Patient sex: F
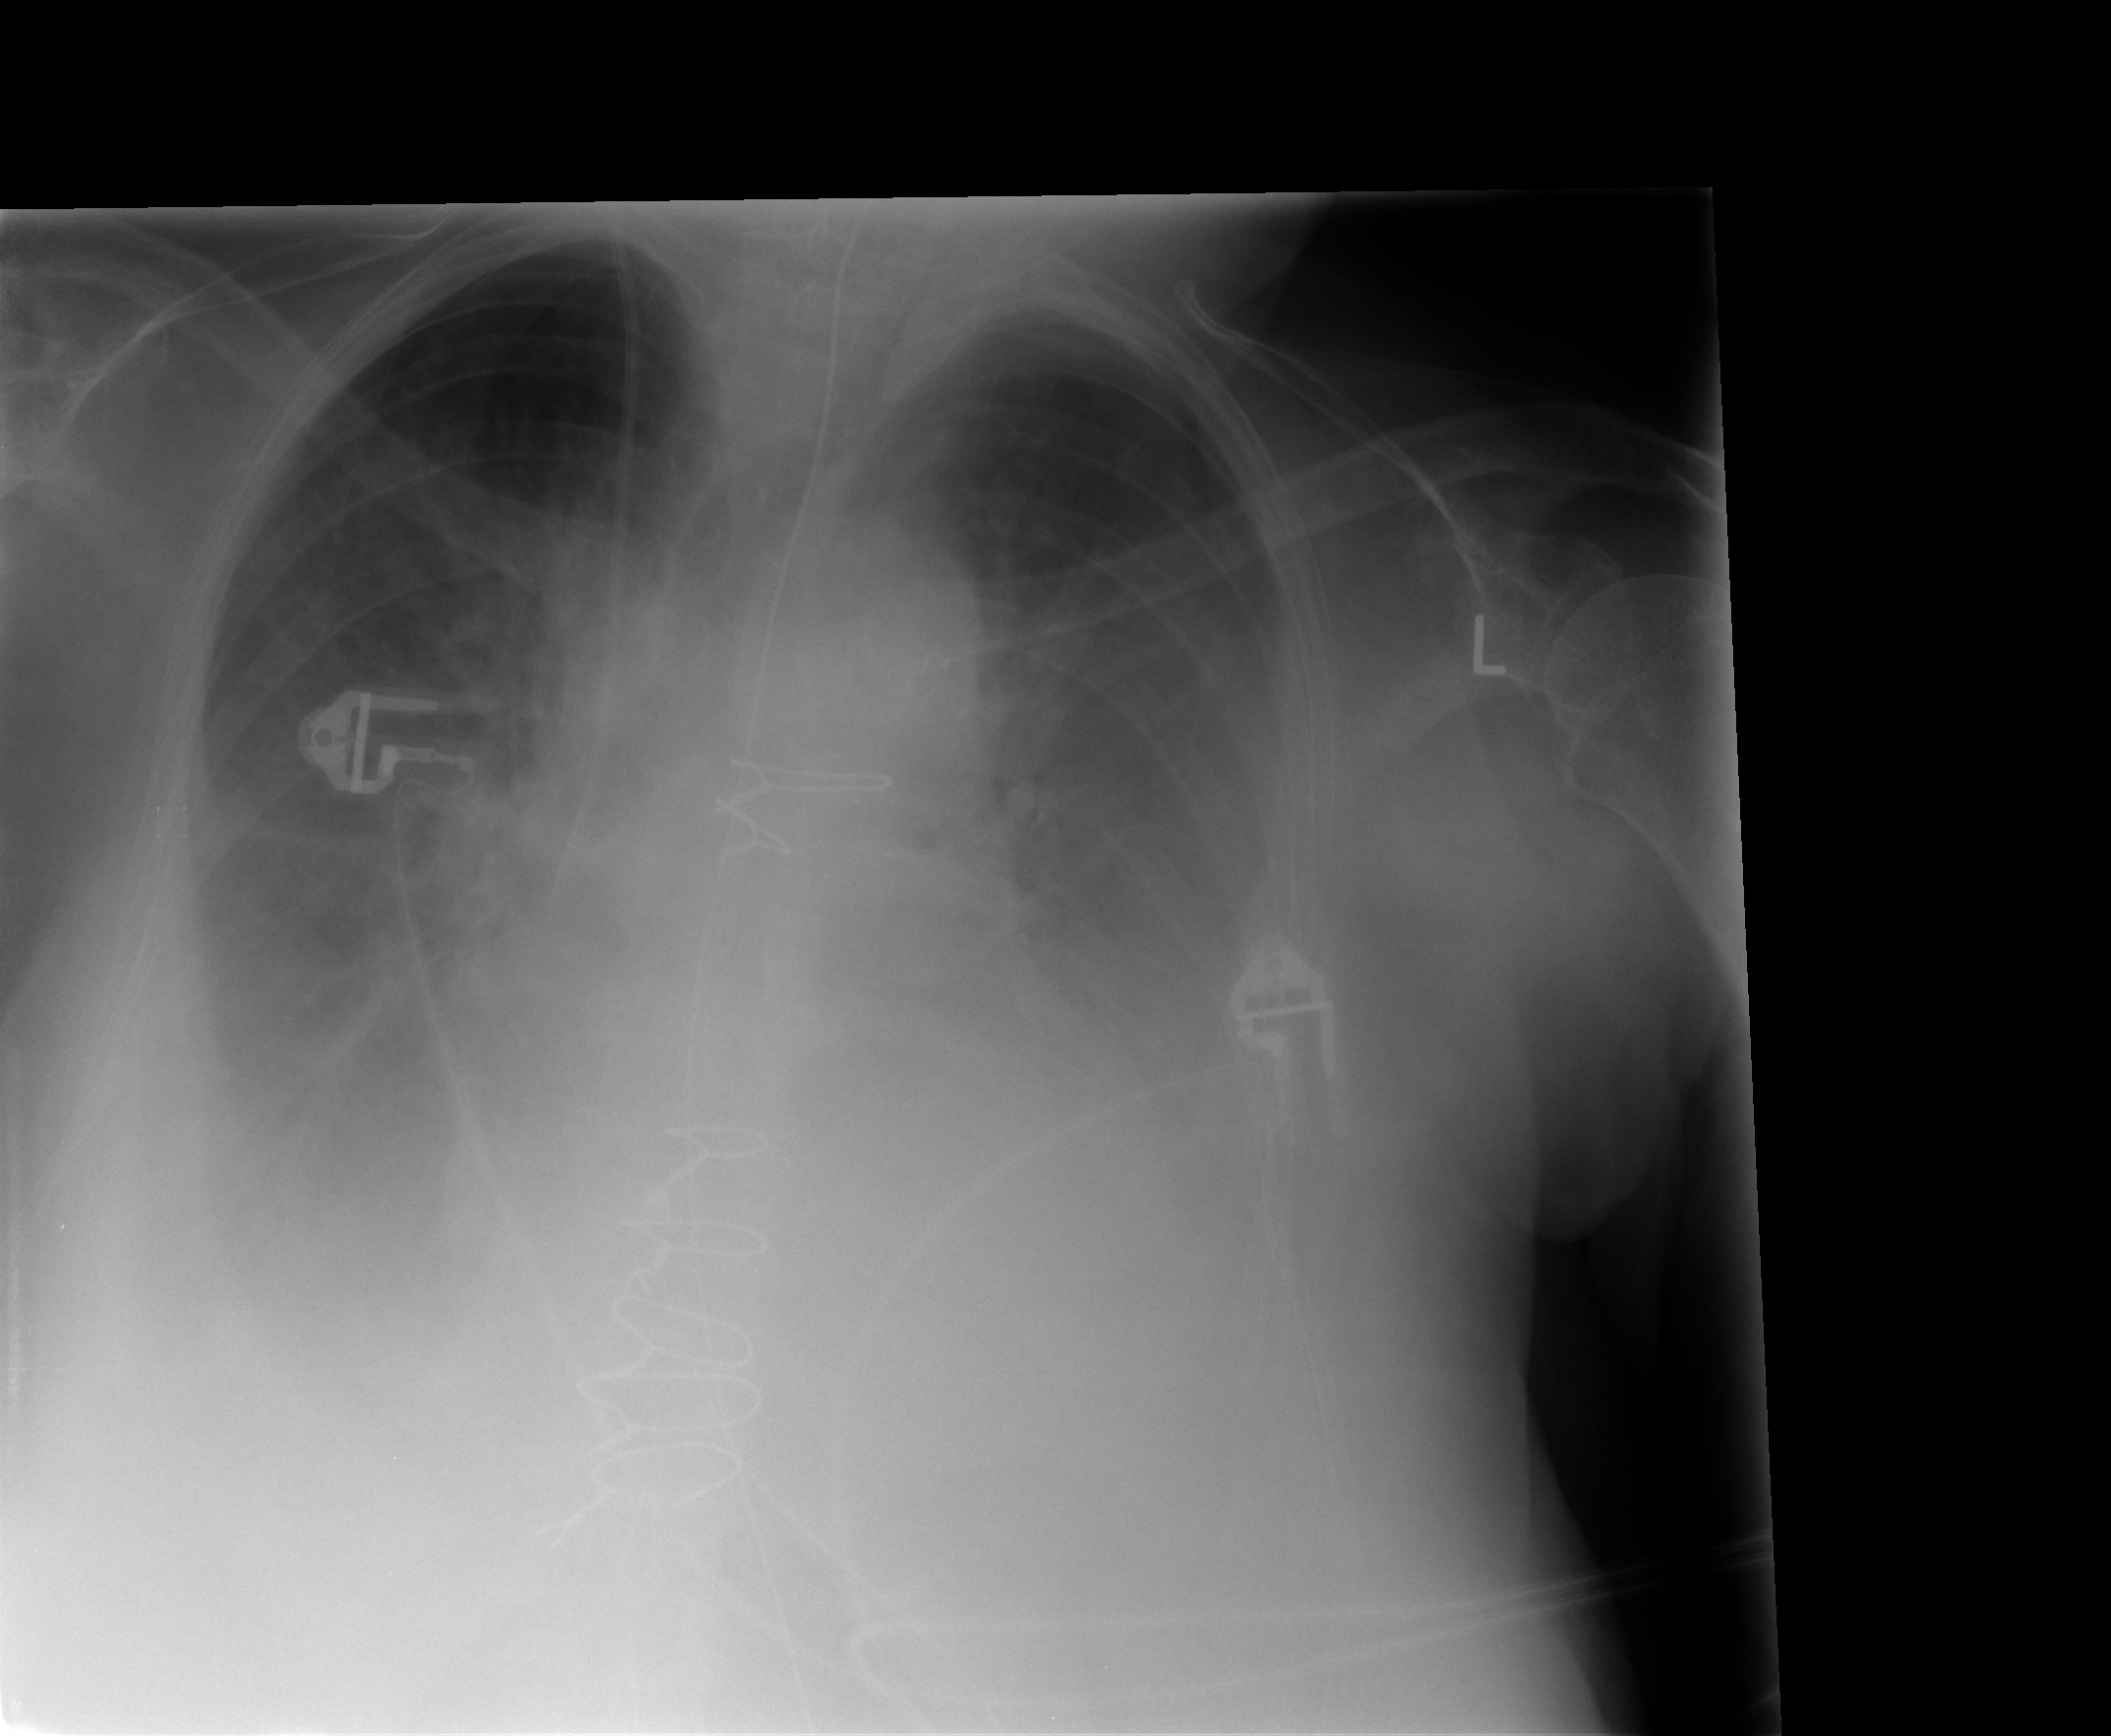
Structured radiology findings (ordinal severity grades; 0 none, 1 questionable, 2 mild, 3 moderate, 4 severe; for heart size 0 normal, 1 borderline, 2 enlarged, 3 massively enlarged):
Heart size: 1
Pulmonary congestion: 2
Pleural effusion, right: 3
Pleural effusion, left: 3
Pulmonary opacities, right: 0
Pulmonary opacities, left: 0
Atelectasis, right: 2
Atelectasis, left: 2